Current action and preconditions to check: path_clear

Your task: For each precondition in the list above, predict whether it will hold at this action.

Consider the current scene as observed from the mobile robot's camera, and analyze the predicted future states of all dynamic agents (e.g., people, animals, vehicles, or any moving entities) within the NEXT SECOND.

IMPORTANT: Only answer "very likely" if you are absolutely certain—based on strong, clear evidence—that a dynamic agent will violate the precondition in the predicted future state. Do NOT answer "very likely" for unlikely, ambiguous, or low-probability risks.

Ask yourself for each precondition: Is there a high probability, with clear and convincing evidence, that the predicted future states of any dynamic agent will interfere with the predicted future state of the currently executing action within the NEXT SECOND, causing that precondition to fail?

Assess the risk level based on these predictions. Use "likely" or "very likely" if motions create a clear risk of interference.

Use "neutral" or "improbable" if agents are nearby but their predicted paths are clearly diverging or non-conflicting.

Failure Risk Categories: "very improbable", "improbable", "neutral", "likely", "very likely"

Answer Format: Output ONLY the probability_of_failure value from these categories: "very improbable", "improbable", "neutral", "likely", "very likely"

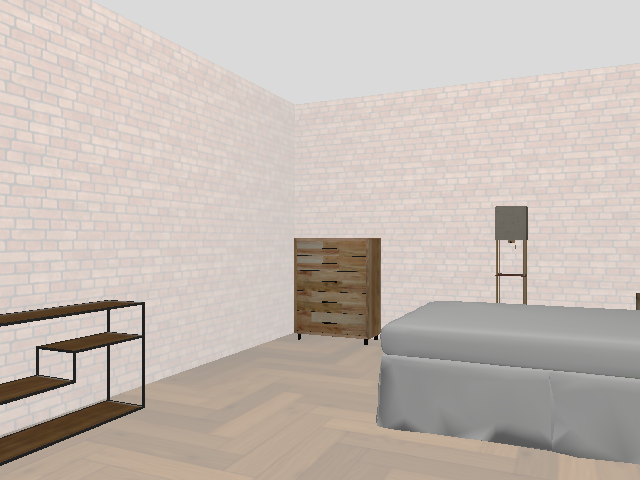

Answer: very improbable